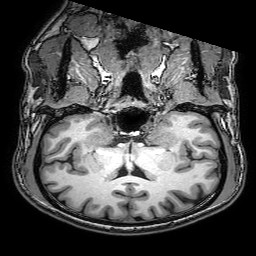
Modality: T1w
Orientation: sagittal
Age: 29
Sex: male
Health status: healthy